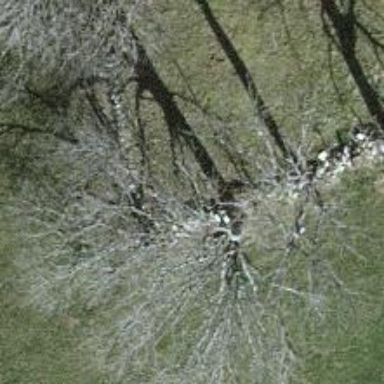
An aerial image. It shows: Row of trees in natural setting.